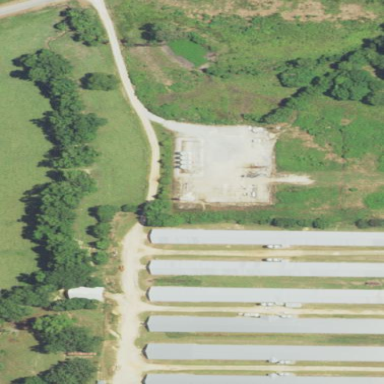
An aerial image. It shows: Poultry farmyard.